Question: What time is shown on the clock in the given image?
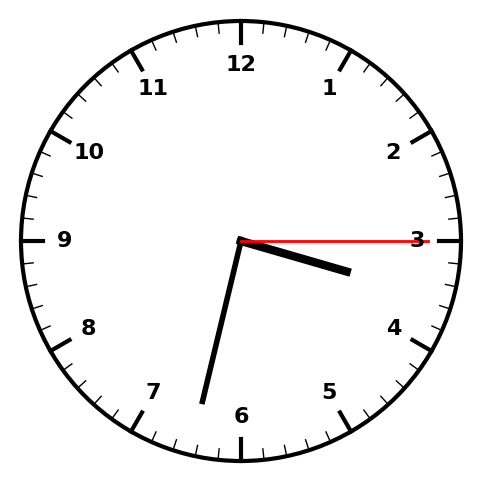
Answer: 03:32:15